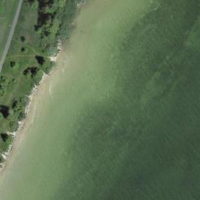
EUNIS habitat code: 14
Species observed at this site:
Epipactis palustris
Epipactis atrorubens